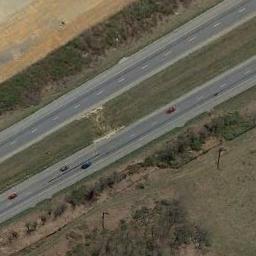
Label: freeway